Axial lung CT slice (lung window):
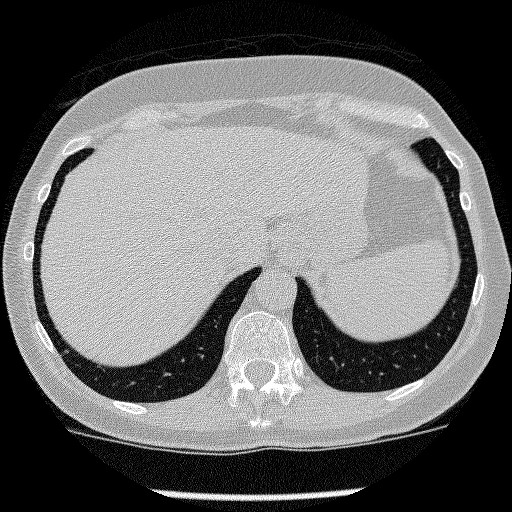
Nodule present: no